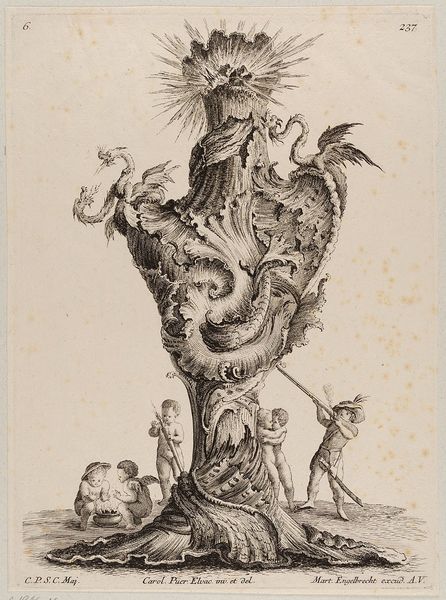
Titel: Ziervase
Künstler: Martin Engelbrecht
Standort: Hamburg
Institution: Museum für Kunst und Gewerbe Hamburg
Schlagwörter: rokoko, engel, putto, vase, grafik, graphik, fotografie, photographie, strahlen, druckgraphik, druckgrafik, radierung, waffen, jagd, bekleidung, kunstgewerbe, fabelwesen, muschel, gewehre, putten, kunsthandwerk, putti, ungeheuer, drachen, amoretten, monster, groteske, rocaille, fabeltier, fabeltiere, zwitterwesen, monstrum, jagdkleidung, style, reproduktionen, jagduniform, industriedesign, druckerzeugnisse, muschelwerk, behälter, ornamentstich, vorlageblätter, ausrüstung, jagdausrüstung, jagdwaffen